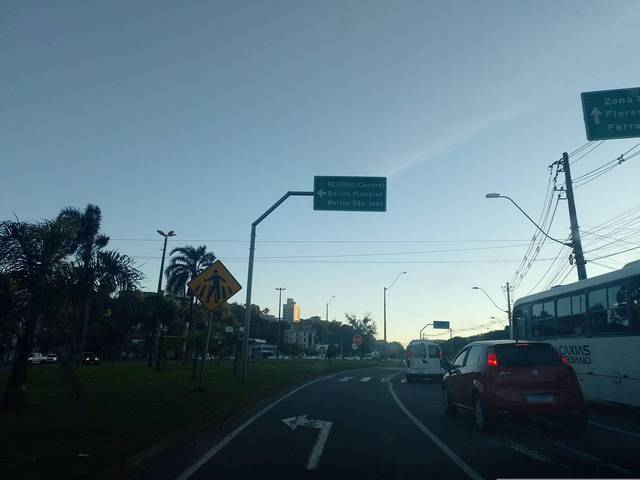
Region: Brazil
Coordinates: -29.145, -51.186